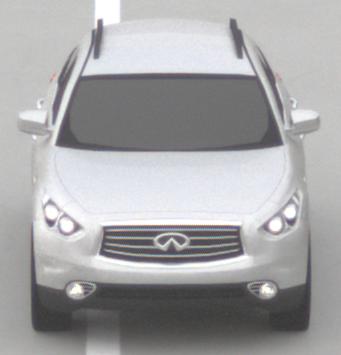
Make: Infiniti
Model: FX 37
Detailed model: FX (S51)
Model produced from: 2012/07
Model produced until: 2013/10
Doors: 5
Color: white
Road condition: dry road
Daytime: morning or afternoon
Contrast: low contrast